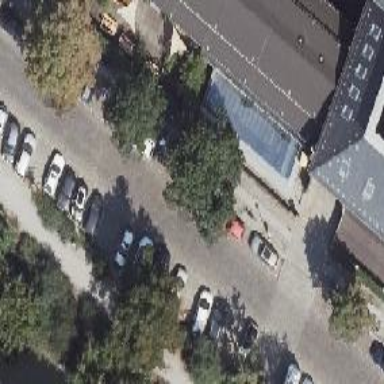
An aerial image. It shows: Bicycle parking located on the sidewalk.